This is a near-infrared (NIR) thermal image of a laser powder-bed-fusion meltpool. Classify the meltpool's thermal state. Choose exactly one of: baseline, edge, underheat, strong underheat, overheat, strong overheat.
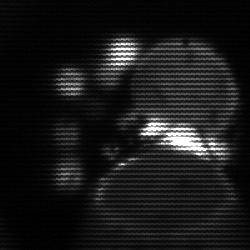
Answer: edge